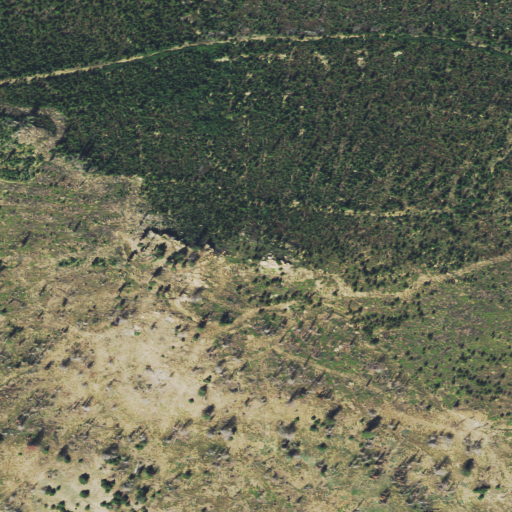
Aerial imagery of mountain in Montana named Black Mountain containing evergreen forest, shrub, deciduous forest, and grassland